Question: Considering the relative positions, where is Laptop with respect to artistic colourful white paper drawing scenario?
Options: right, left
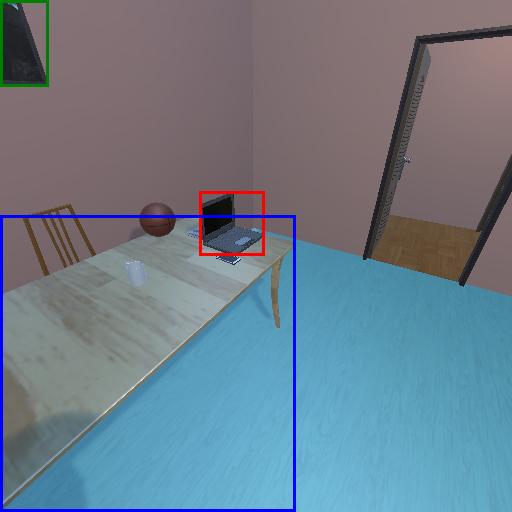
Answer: right